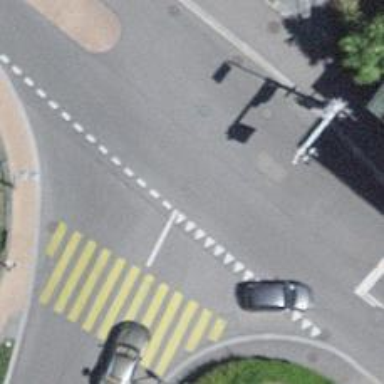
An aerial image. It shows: Road with traffic signals.